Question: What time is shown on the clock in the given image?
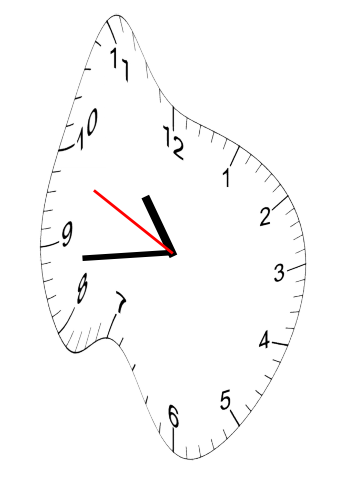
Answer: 10:43:49